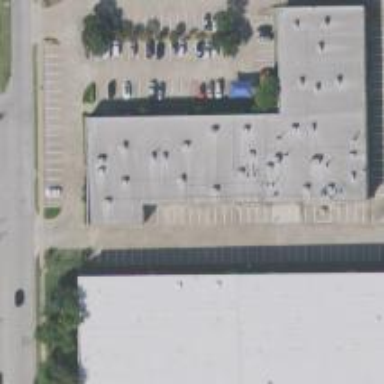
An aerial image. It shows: Commercial building.